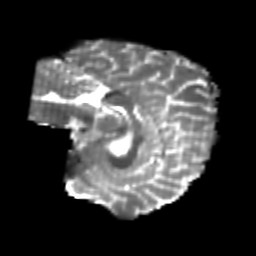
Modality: T2w
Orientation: sagittal
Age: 20
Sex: female
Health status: healthy
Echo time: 0.074 s